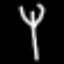
Label: fork